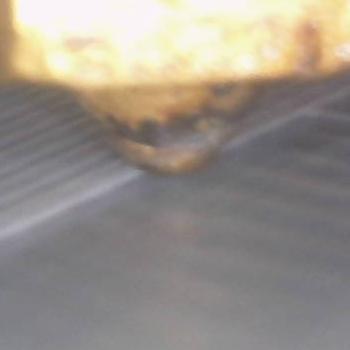
Flow rate: 42%